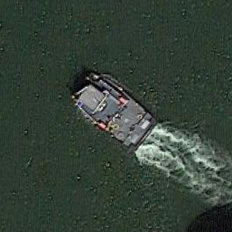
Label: civil